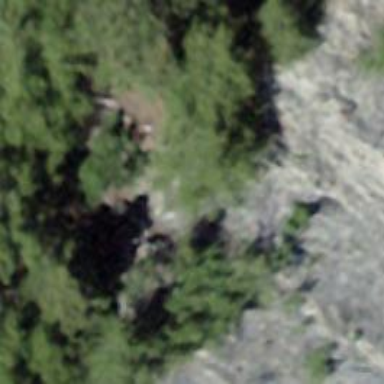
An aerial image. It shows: Cliff in nature.